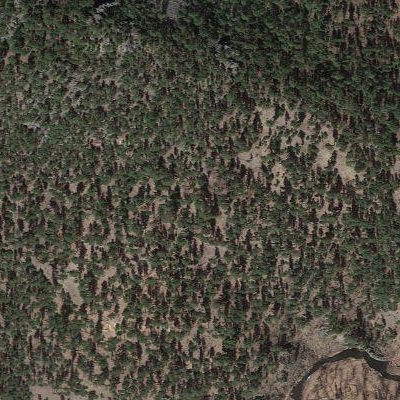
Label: eForest